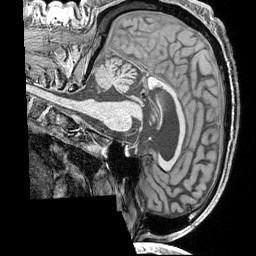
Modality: T1w
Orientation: sagittal
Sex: male
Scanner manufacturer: siemens
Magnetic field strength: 3 T
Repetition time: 2.3 s
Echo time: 0.00226 s